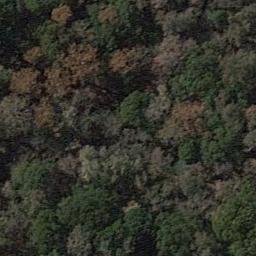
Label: forest